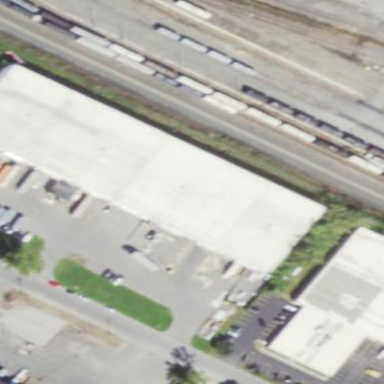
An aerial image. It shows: Warehouse.